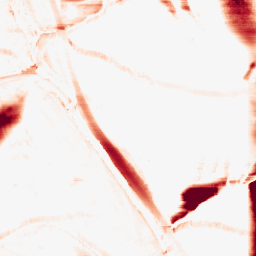
Category: morphological
Decomposition family: morphological_rect
Decomposition parameters: operation: opening
width: 50
height: 10
Upsampling method: quintic
Upsampling parameters: scale: 8
Upsampling scale: 8